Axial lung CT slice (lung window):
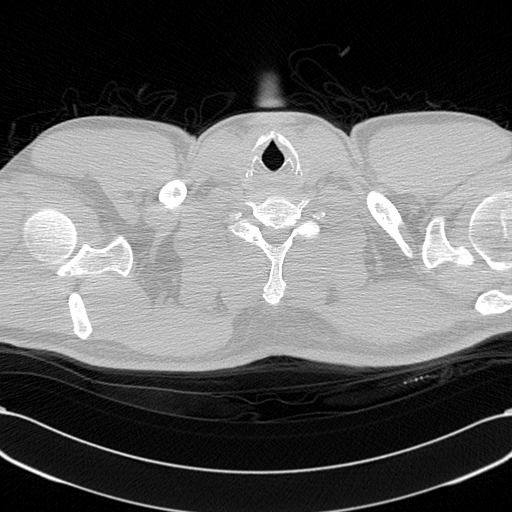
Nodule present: no